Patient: sex M, age 69
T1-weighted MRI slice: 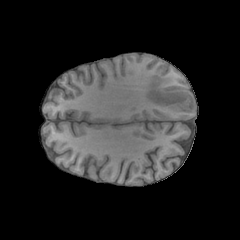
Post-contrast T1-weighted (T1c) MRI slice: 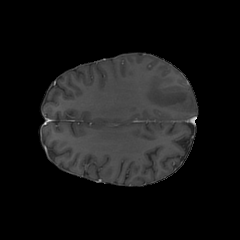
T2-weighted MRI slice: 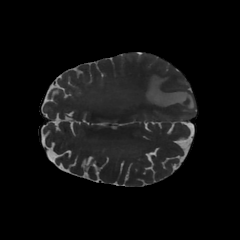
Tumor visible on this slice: yes
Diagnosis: Glioblastoma, IDH-wildtype
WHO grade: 4